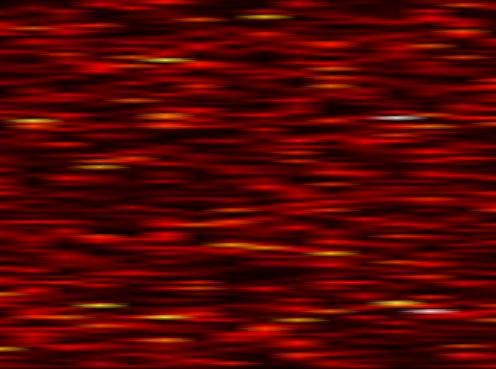
Label: FBMC